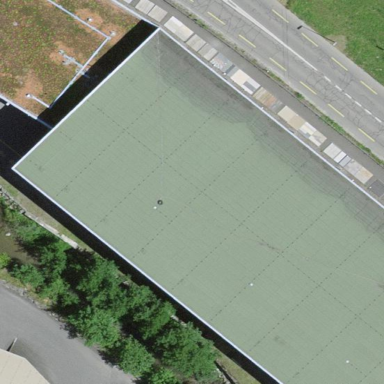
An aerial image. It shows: Commercial building.